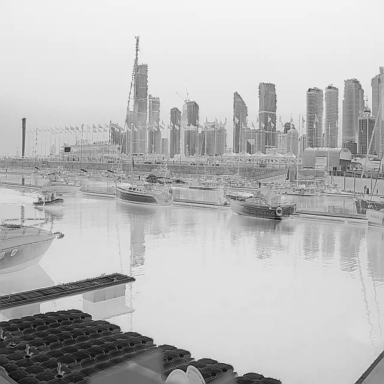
There are ten objects shown in the infrared image, including five canoes, and five sailboats.